Question: Count the number of objects in the diagram.
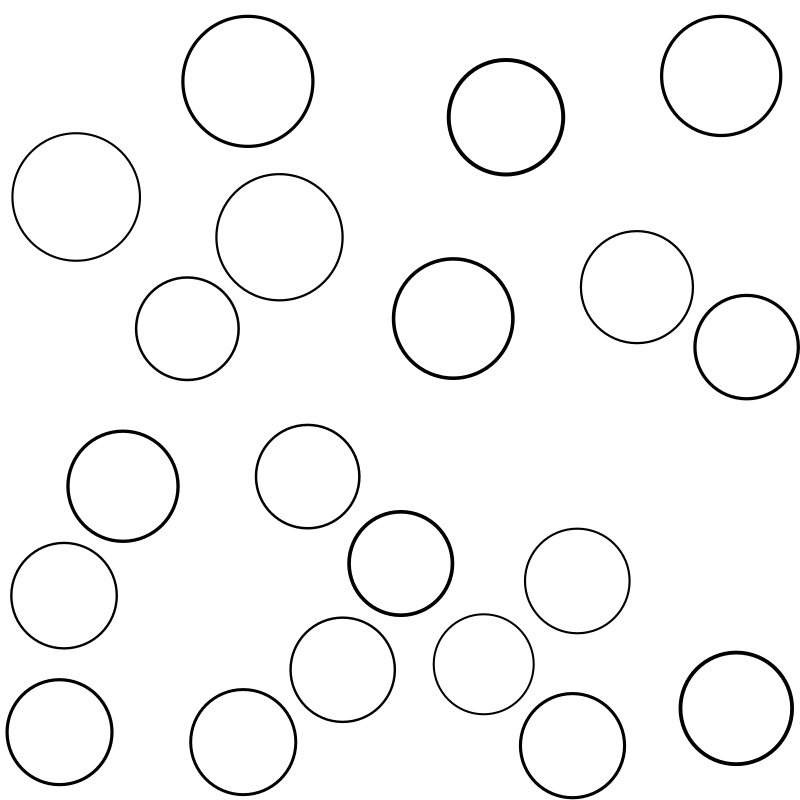
Answer: 20